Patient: sex F, age 75
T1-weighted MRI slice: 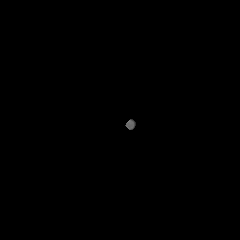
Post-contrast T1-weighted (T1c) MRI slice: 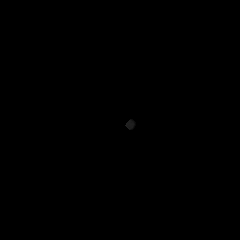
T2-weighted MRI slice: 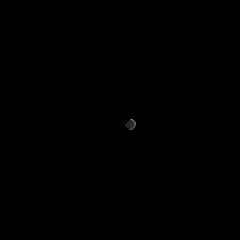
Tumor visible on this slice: no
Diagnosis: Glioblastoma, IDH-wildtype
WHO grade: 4